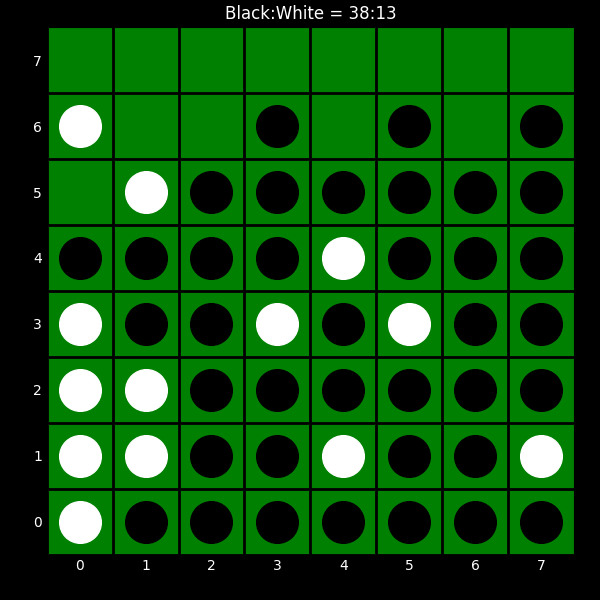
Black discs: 38
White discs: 13